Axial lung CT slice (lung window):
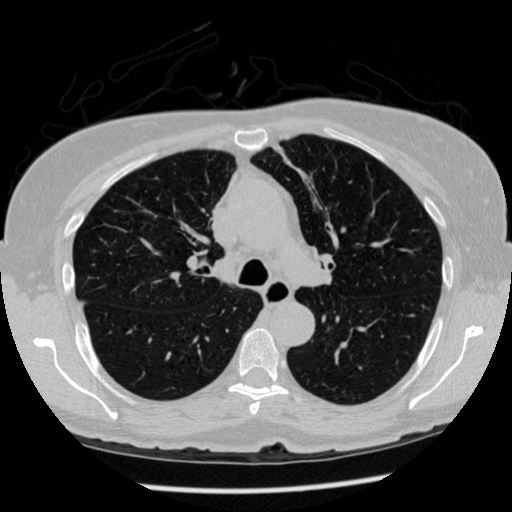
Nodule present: no